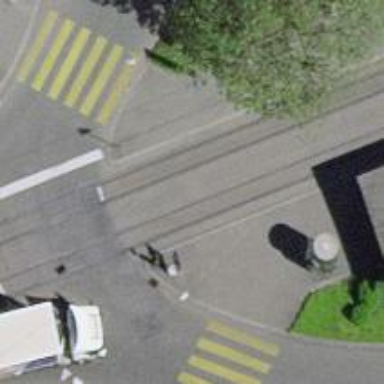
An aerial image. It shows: Tram stop for public transport.